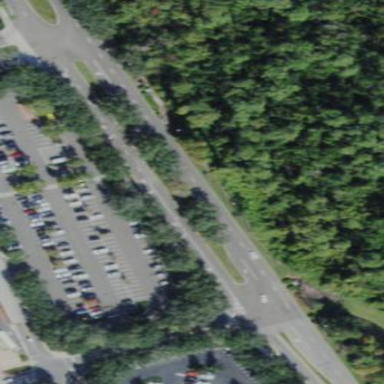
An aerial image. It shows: Grassy area with kerb barrier.